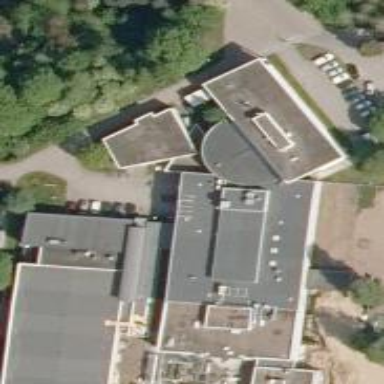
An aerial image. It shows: School.